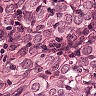
Metastatic tissue present: yes